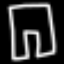
Label: pants